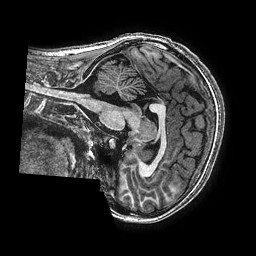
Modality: T1w
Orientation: sagittal
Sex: female
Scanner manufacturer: ge
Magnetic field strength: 3 T
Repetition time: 0.00766 s
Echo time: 0.003476 s